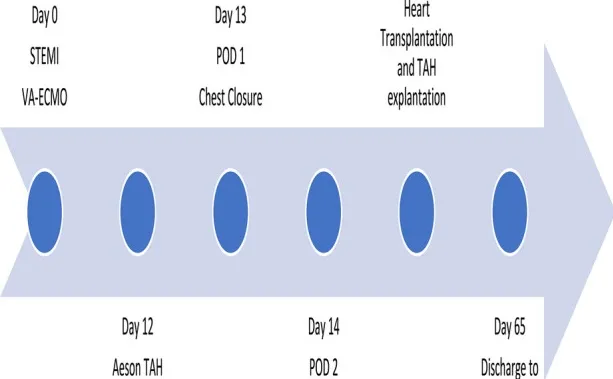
Timeline.
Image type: chart (chart)